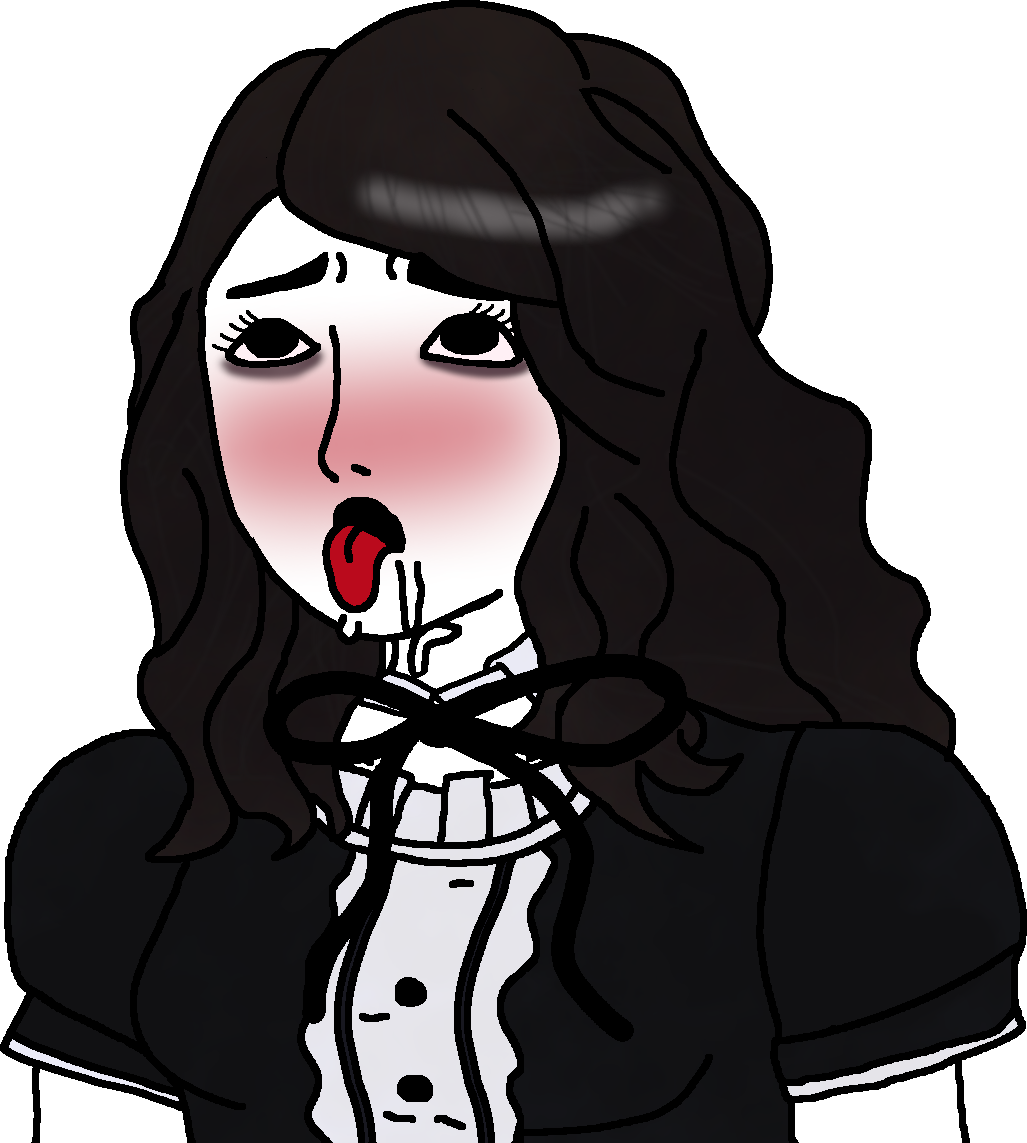
Label: 5_Doomer_Girl